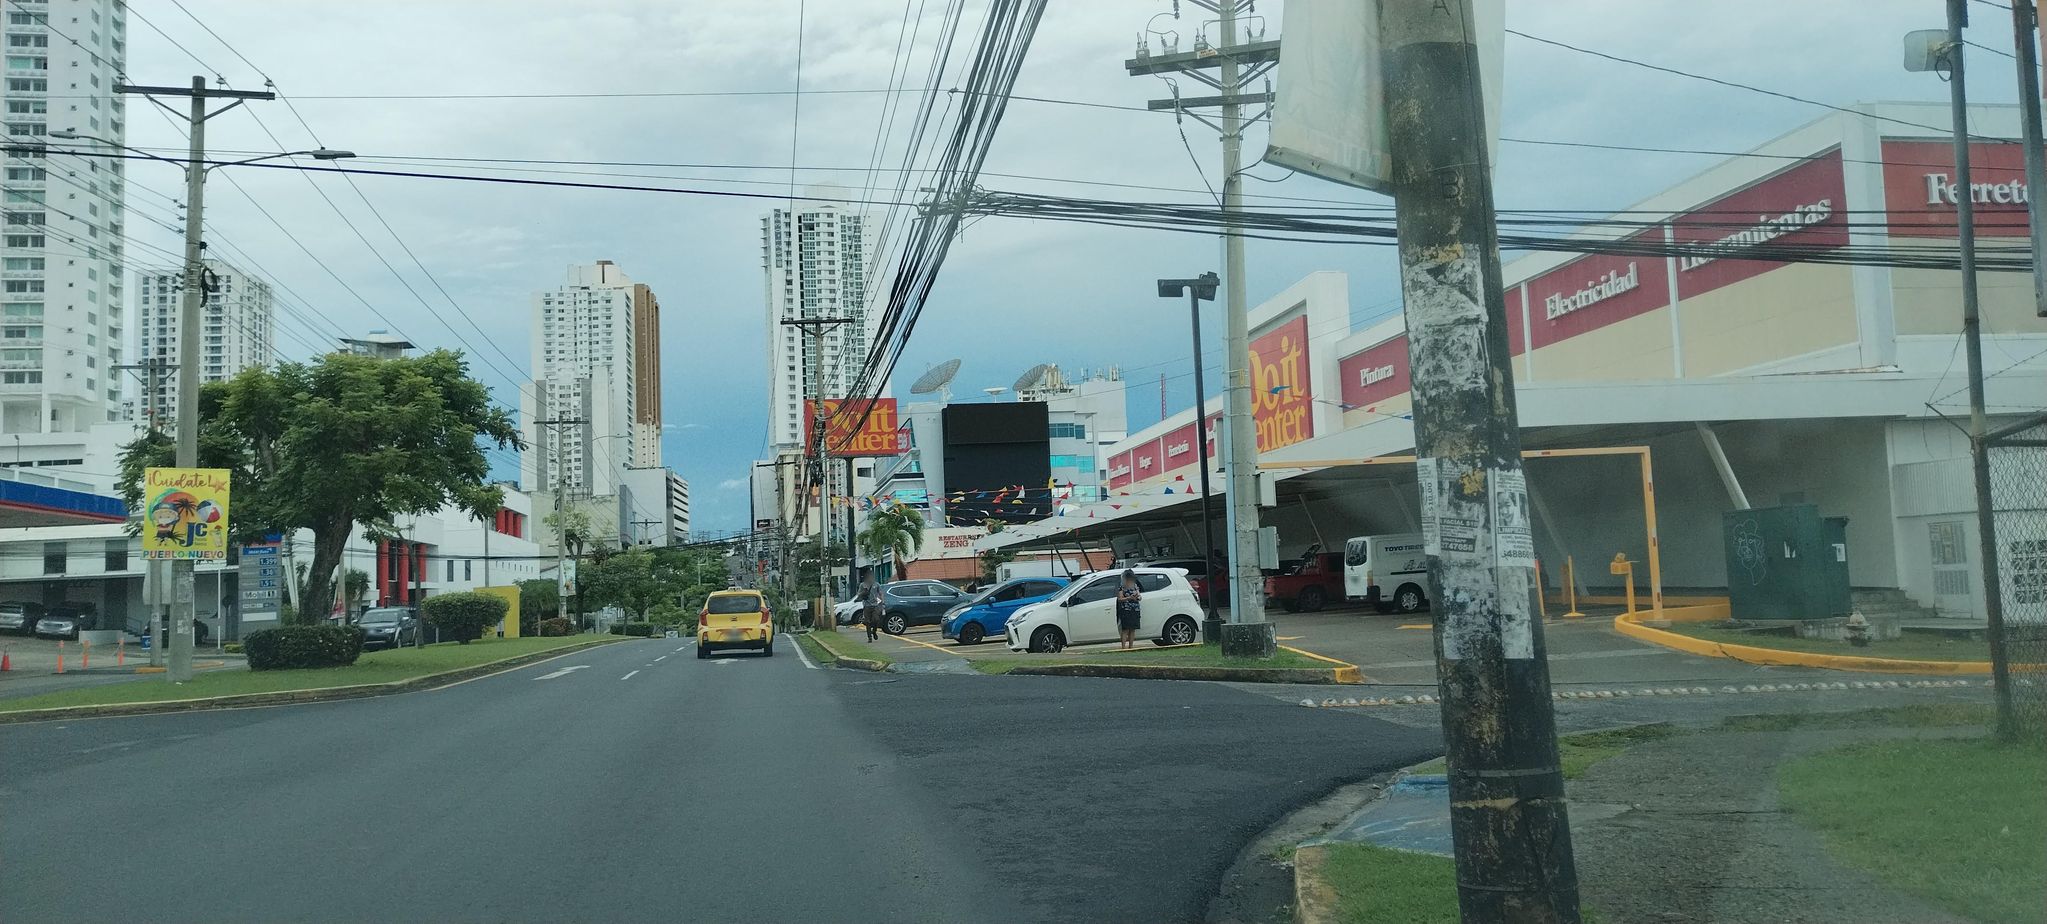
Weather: clear
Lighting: day
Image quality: good
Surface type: driving surface
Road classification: primary
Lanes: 2
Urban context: urban centre
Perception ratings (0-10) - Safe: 4.84, Lively: 5.62, Beautiful: 2.56, Boring: 0.68, Depressing: 6.54, Wealthy: 2.15